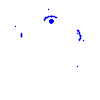
Particle: electron